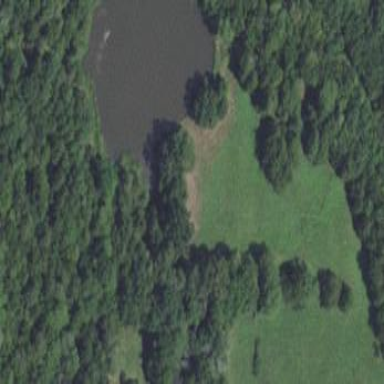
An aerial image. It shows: Pond with natural water.